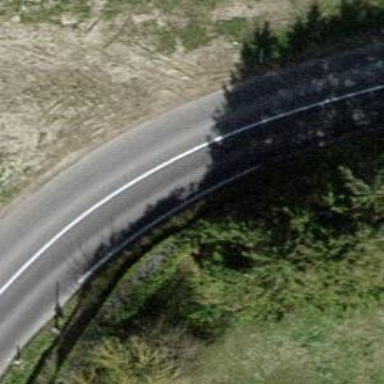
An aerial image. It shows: Tertiary road with asphalt surface.